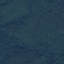
Label: Forest